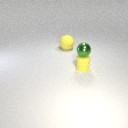
large yellow rubber sphere to the left of small yellow rubber cylinder